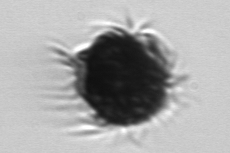
Label: Mesodinium